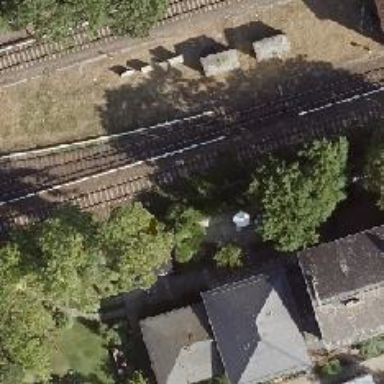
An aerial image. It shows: Railway switch with the turnout side on the right.